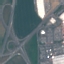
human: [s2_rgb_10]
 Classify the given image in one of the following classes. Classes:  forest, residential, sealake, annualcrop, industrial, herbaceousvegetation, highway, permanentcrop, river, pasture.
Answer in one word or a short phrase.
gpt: Highway